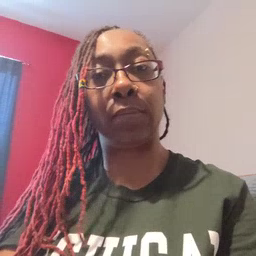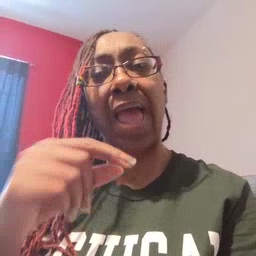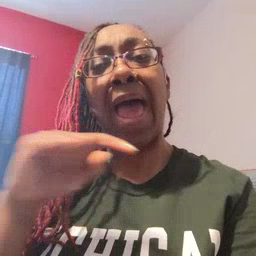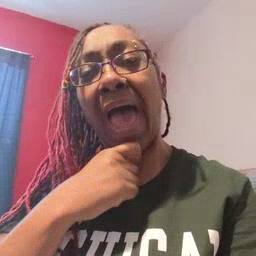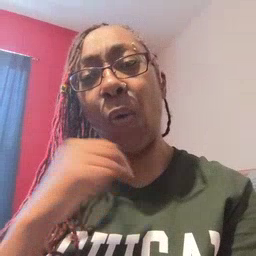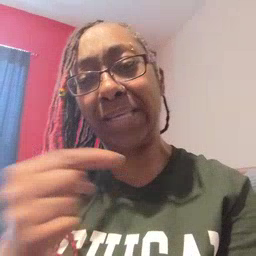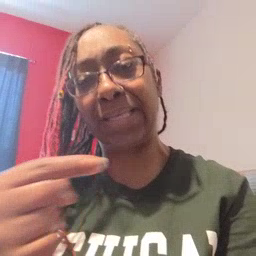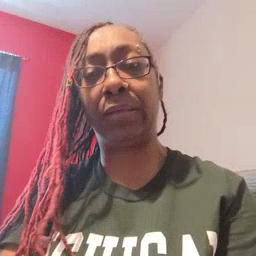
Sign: owie